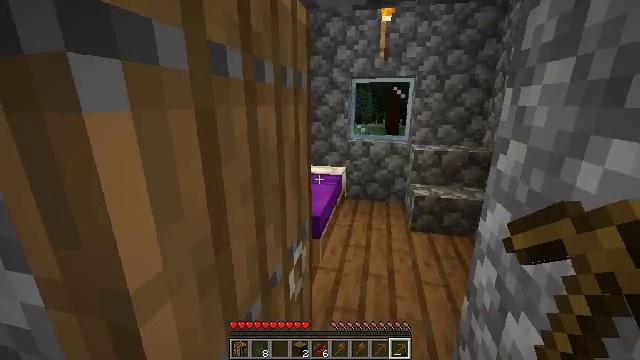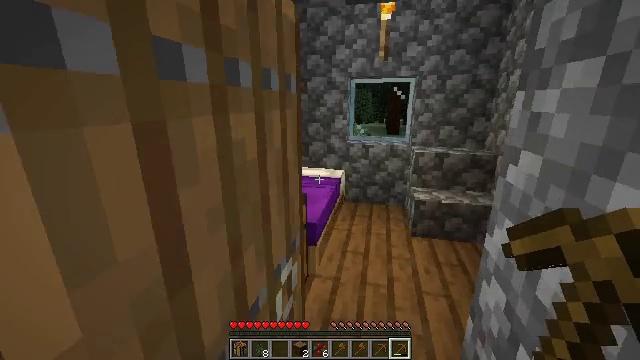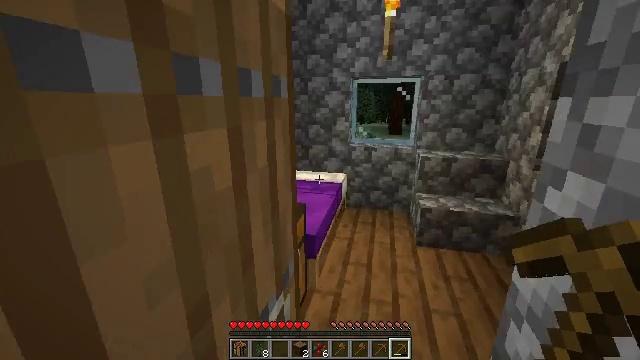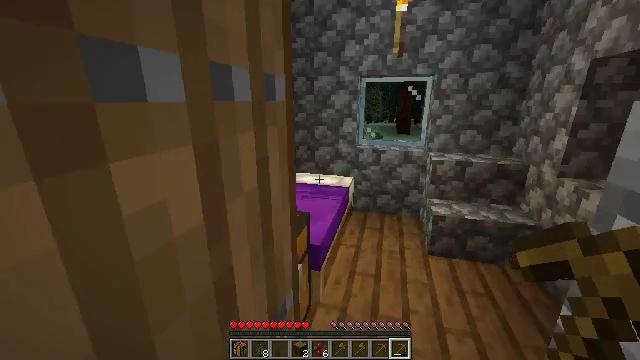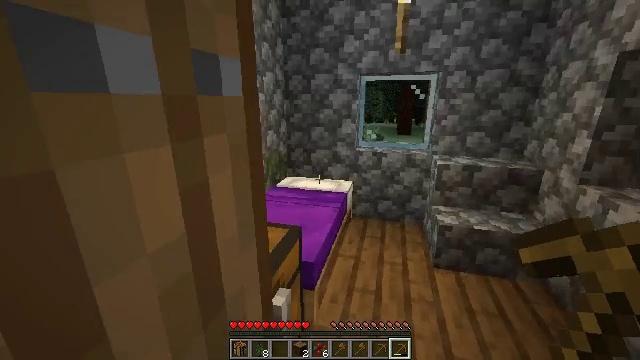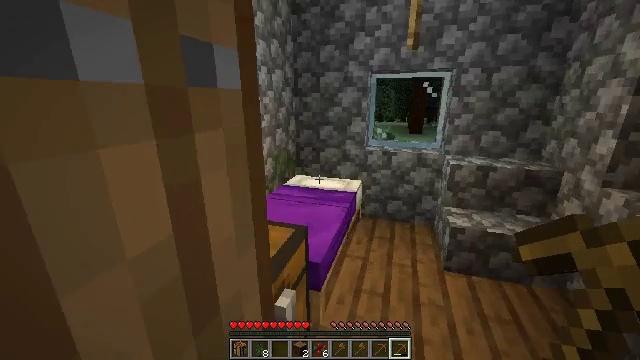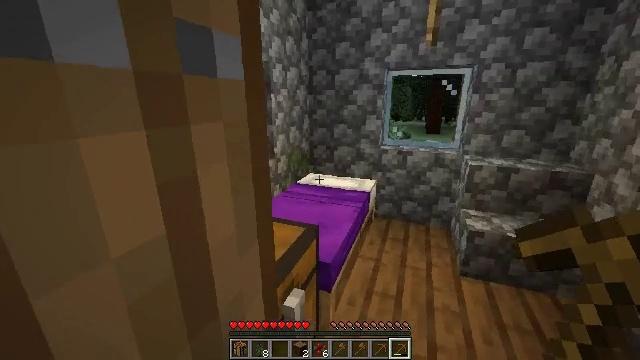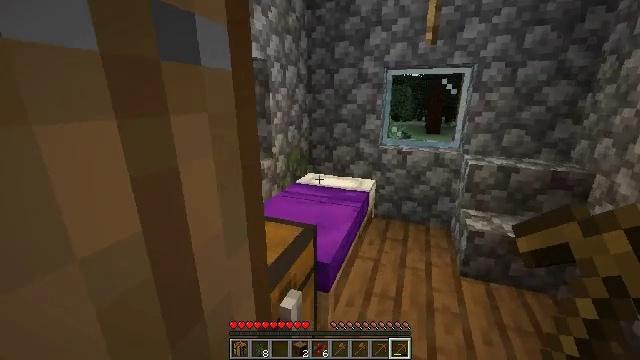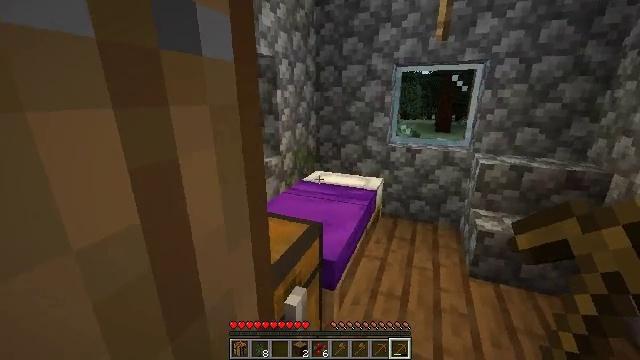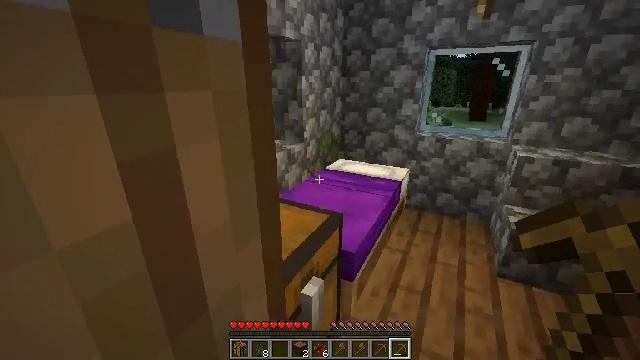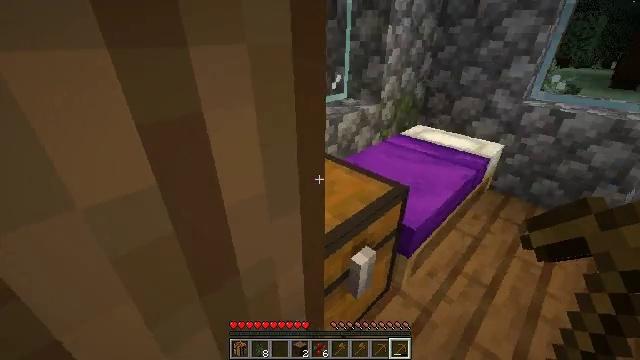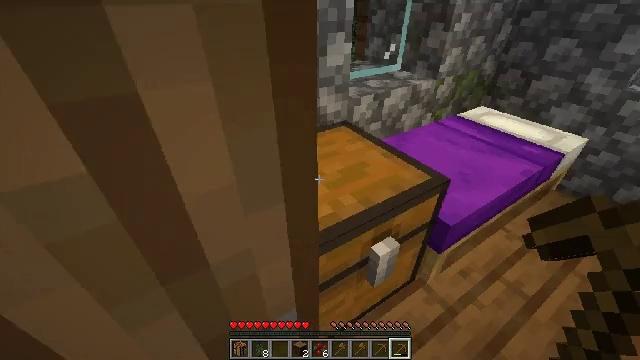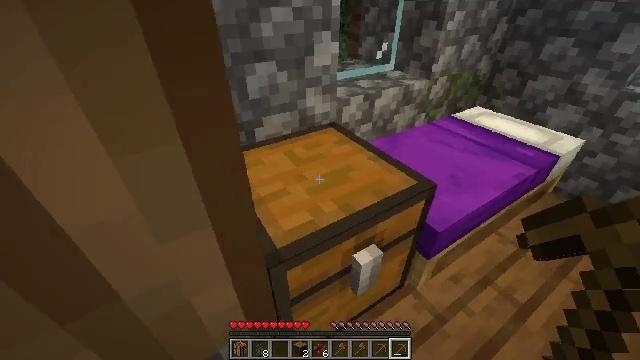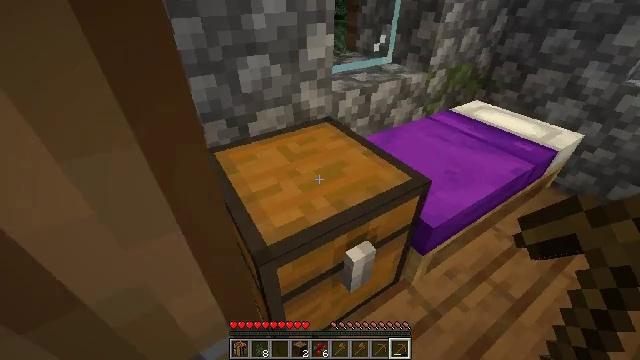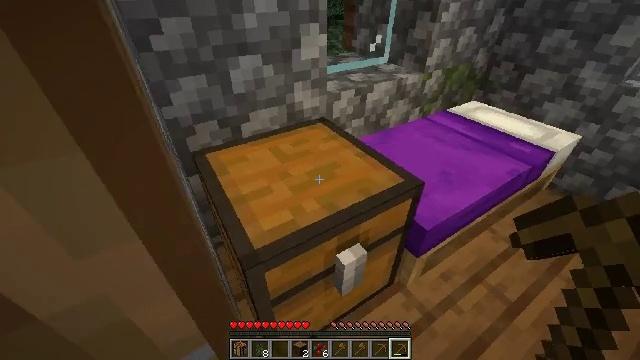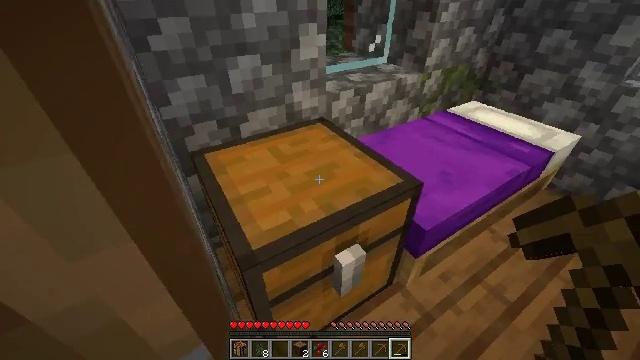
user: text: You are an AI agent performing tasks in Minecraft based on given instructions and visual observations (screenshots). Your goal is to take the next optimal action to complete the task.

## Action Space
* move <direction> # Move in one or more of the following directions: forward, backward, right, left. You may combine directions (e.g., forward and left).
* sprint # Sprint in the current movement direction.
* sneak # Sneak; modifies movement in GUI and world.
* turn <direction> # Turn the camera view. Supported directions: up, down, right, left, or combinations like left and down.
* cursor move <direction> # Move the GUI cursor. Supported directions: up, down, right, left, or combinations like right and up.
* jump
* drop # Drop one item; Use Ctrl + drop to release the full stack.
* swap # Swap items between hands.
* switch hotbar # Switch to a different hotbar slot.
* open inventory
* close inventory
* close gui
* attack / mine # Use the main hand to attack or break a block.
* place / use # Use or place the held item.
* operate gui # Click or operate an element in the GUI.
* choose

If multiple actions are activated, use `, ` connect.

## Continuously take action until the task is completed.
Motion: motion action
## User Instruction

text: Destroy the spruce leaves to get sticks and saplings.
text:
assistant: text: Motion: move forward
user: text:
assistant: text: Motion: move forward
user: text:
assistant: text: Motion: move forward, turn left
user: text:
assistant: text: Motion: no_op
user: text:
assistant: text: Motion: turn left
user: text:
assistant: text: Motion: turn left
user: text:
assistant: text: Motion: no_op
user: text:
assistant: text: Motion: turn left
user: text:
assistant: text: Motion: move forward, turn left and down
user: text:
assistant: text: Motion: move forward, turn left and down
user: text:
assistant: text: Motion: move forward, turn left and down
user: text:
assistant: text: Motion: no_op
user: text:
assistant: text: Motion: turn down
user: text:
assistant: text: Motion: no_op
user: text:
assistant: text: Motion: no_op
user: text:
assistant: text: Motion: move right
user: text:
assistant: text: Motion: move right
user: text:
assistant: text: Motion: no_op
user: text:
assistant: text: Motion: turn left and down
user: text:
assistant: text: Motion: turn left and down
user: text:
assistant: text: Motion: turn left and down
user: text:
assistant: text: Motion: turn left
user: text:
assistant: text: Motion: turn left
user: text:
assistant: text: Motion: use / place
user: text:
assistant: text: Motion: use / place
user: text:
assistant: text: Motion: use / place
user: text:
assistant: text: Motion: no_op
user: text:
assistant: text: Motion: no_op
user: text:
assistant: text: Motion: open gui
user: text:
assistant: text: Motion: no_op